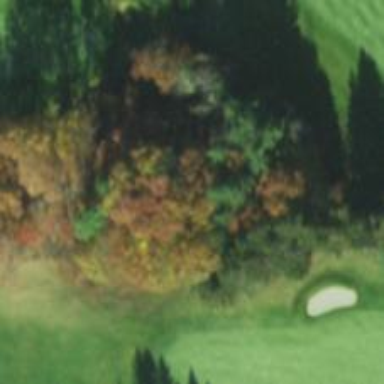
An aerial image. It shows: Rough area in golf course.